Question: As stated in the title, when I click on the navbar button the navbar won't collapse but stays open.
Earlier I had the data-toggle problem where you have to have data-bs-toggle in bootstrap 5. And I fixed that.
But this problem I can't find any answer too.
When I inspect the '<div class ="collapse navbar-collapse" id="navbar">' in devTools it changes to
'<div class ="navbar-collapse collapse show" id="navbar">' upon click.
When I click the button to collapse the navbar it says collapsing but wont go back to collapse but stays as collapse show.

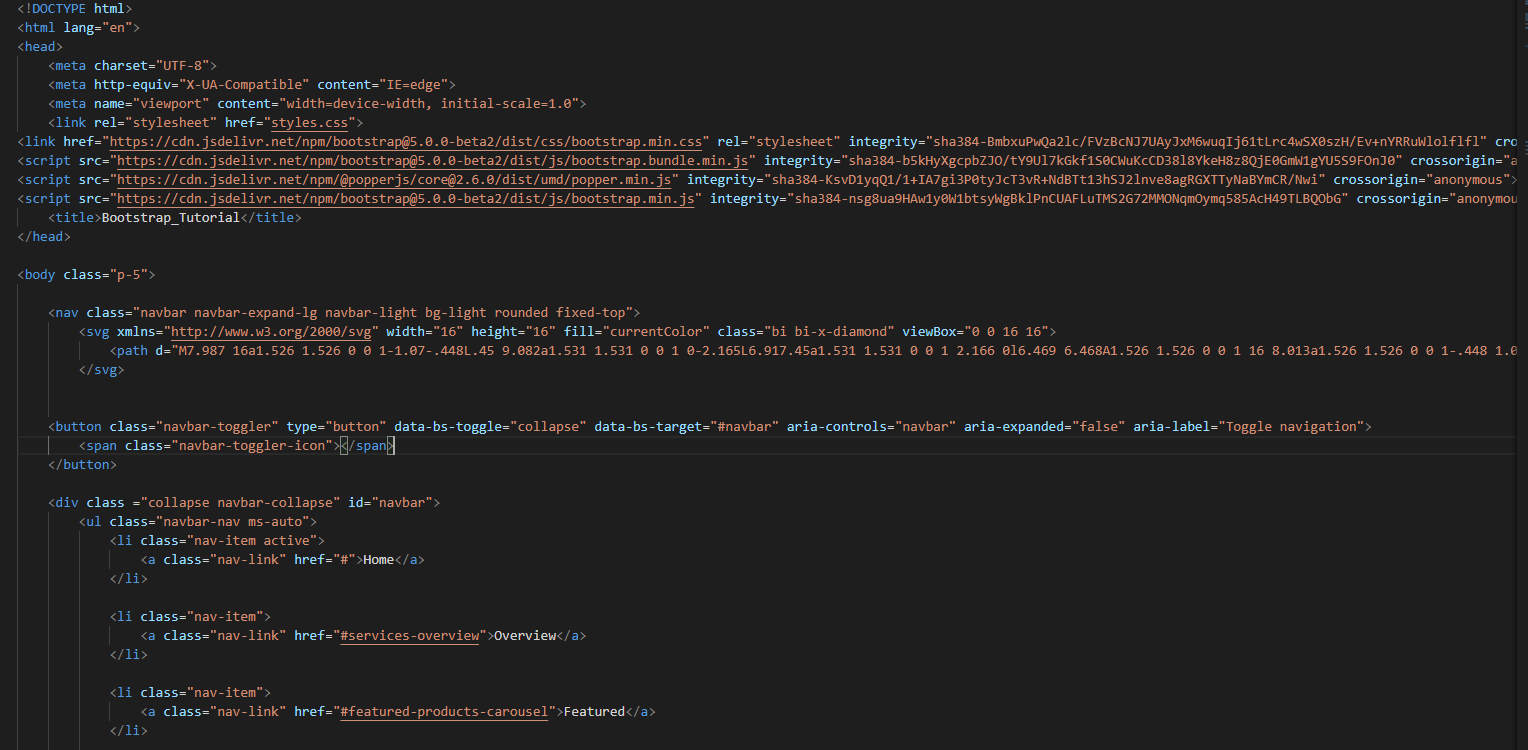
Answer: There's no reason to use 'bootstrap.bundle.min.js' and 'pooper.js' + 'bootstrap.min.js'. This can cause conflicts. Simply use 'bootstrap.bundle.min.js'.